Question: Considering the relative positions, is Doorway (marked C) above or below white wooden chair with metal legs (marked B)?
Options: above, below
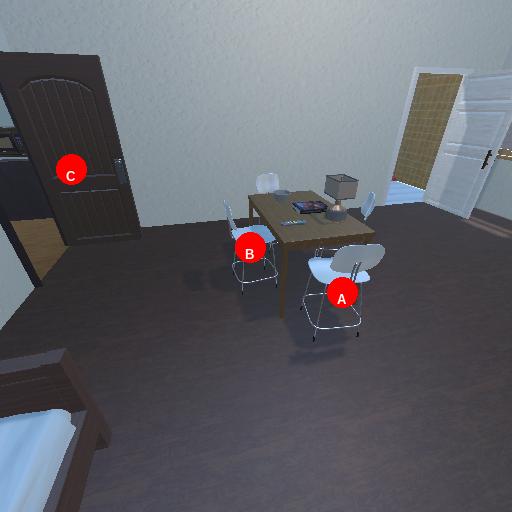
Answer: above